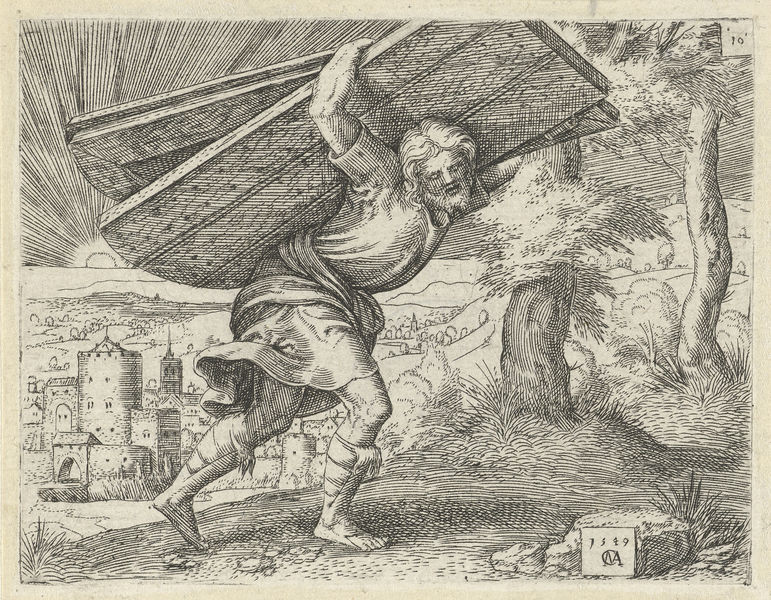
Titel: Simson draagt de poorten van Gaza
Künstler: Cornelis Massijs
Standort: Amsterdam
Institution: Rijksmuseum
Schlagwörter: baum, berg, mann, landschaft, stadt, holz, tür, weg, wiese, bart, bibel, tragen, horizont, hügel, kirche, sonne, pflanzen, renaissance, wald, turm, türen, grafik, planken, bohlen, bretter, tor, strahlen, druck, monogramm, stich, mythologie, stadttor, christus, zimmermann, christlich, mittelalter, sonnenstrahlen, kupferstich, träger, zinne, befestigungsanlage, 1549